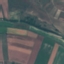
Land use / land cover class: AnnualCrop